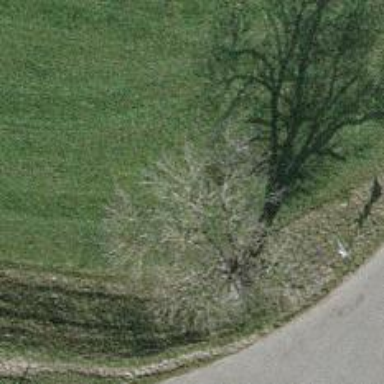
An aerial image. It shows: Single tag "natural: tree."